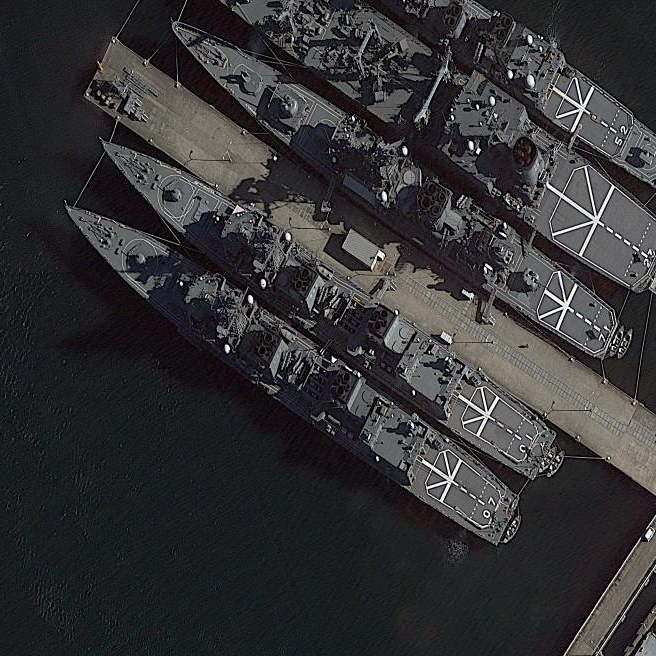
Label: destroyer